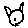
Label: cat